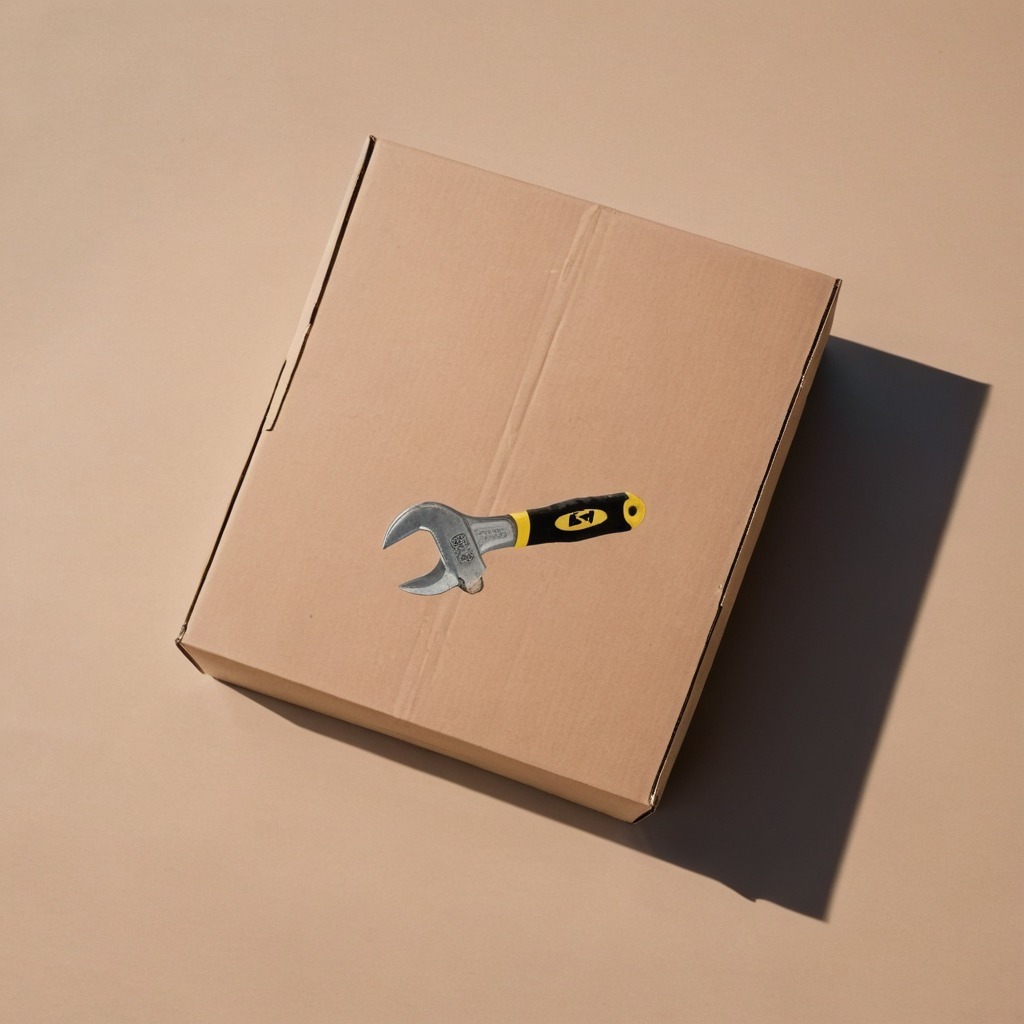
A wrench lies on the cardboard box surface in an outdoor workshop during daytime bright natural light soft shadows slightly creased but